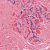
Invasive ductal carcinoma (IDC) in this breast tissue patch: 0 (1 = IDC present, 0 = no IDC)